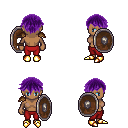
a pixel art fantasy rpg character, female body template, human, dark skin, leather shoulder armor, red pants, purple short bangs hairstyle, gold boots, shield, four views (front, back, left, right), 2x2 character sprite sheet, small pixel art, hard edges, no anti-aliasing